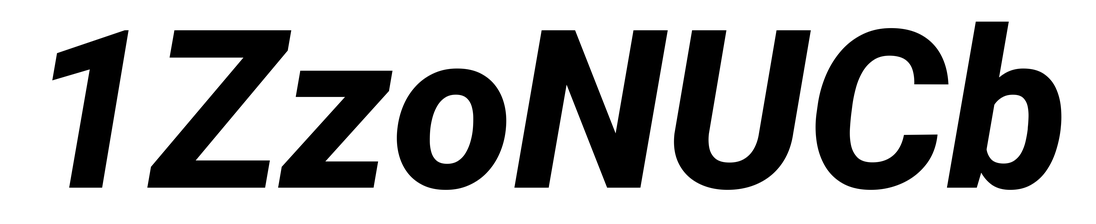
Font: Roboto-Italic_ExtraBold_Italic